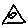
Label: triangle